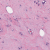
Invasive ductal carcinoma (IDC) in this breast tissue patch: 1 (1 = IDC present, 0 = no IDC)